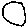
Label: circle